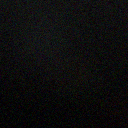
Screen state: off